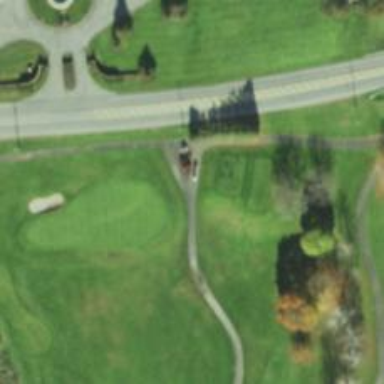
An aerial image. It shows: Path for both roads and golfers.